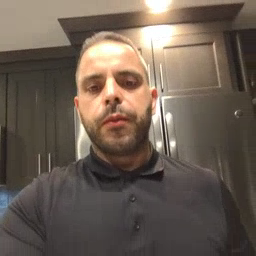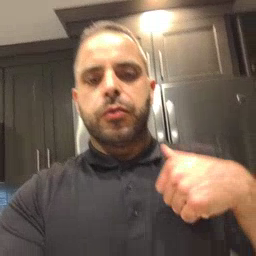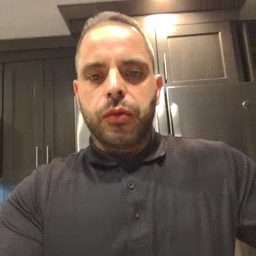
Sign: jacket